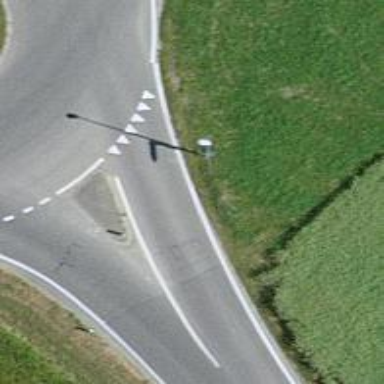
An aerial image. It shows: Road with "give way" sign.